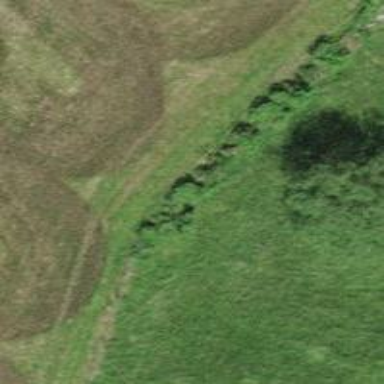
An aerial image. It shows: Hedge barrier.